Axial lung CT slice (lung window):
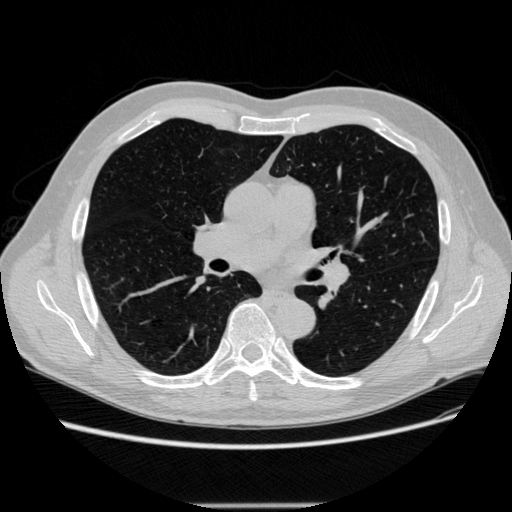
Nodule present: no